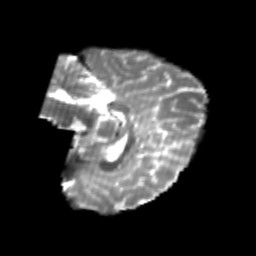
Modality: T2w
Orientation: sagittal
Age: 22
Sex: female
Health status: healthy
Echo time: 0.074 s